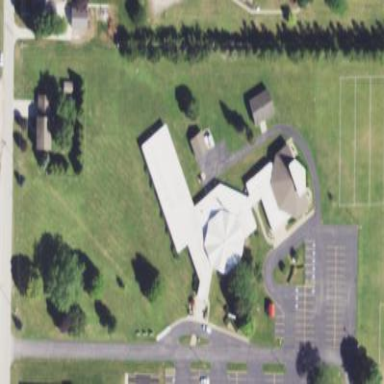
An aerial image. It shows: Building serving as place of worship.